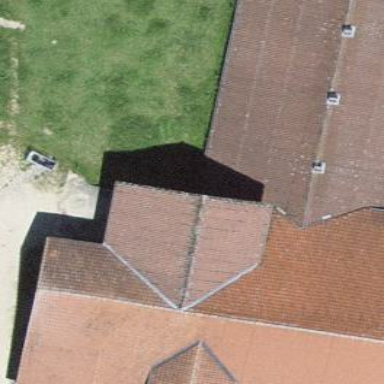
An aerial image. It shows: Farm building.